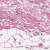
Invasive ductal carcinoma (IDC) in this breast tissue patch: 0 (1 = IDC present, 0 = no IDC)